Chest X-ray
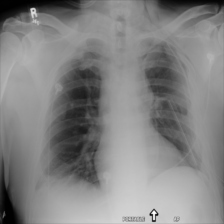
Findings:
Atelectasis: negative
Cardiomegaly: negative
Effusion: positive
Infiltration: negative
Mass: negative
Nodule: negative
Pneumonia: negative
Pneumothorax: negative
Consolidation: negative
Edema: negative
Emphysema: negative
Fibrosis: negative
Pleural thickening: negative
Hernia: negative